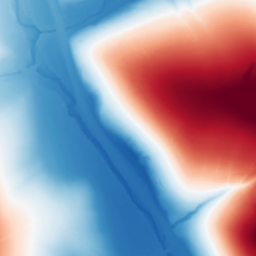
Category: trend_removal
Decomposition family: polynomial
Decomposition parameters: degree: 2
Upsampling method: quintic
Upsampling parameters: scale: 4
Upsampling scale: 4